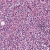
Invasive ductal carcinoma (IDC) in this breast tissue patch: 1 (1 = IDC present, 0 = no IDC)